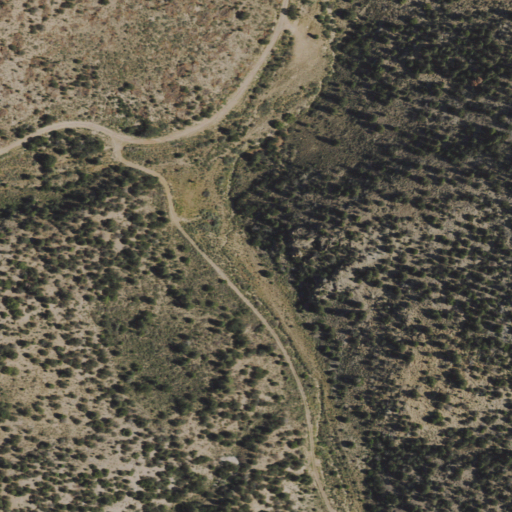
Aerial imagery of valley in Nevada named Truckee Canyon containing evergreen forest and shrub